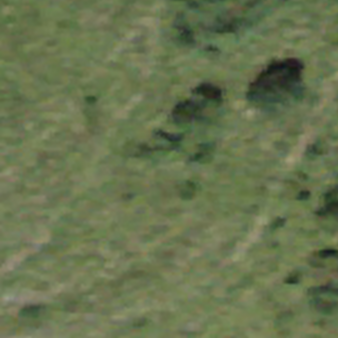
Label: other